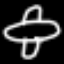
Label: airplane